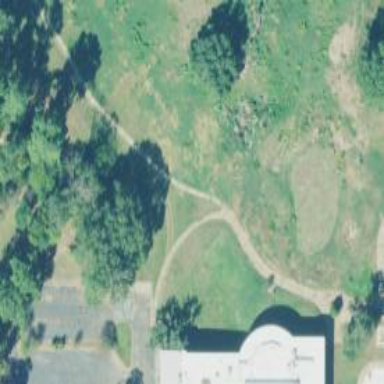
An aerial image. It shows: Footway that serves as golf path.